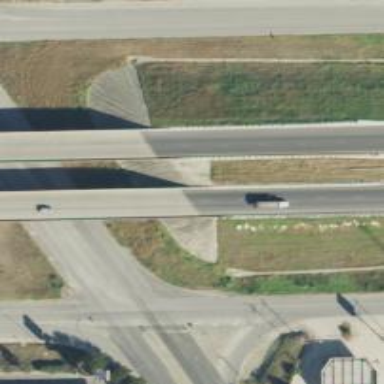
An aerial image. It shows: Motorway bridge.